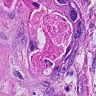
Metastatic tissue present: yes